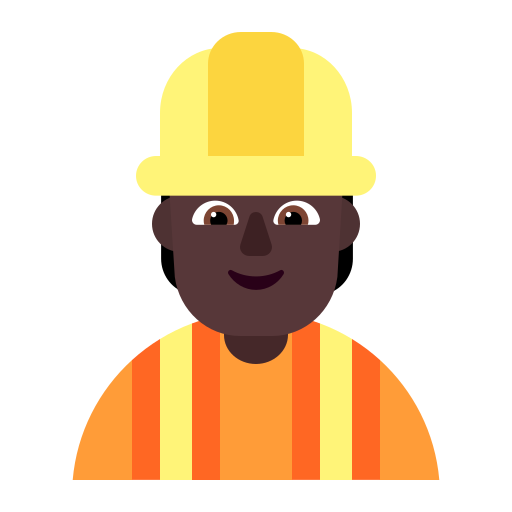
construction worker flat dark